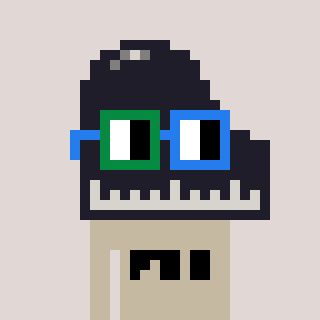
a pixel art character with square green and blue glasses, a piano-shaped head and a bege-colored body on a warm background